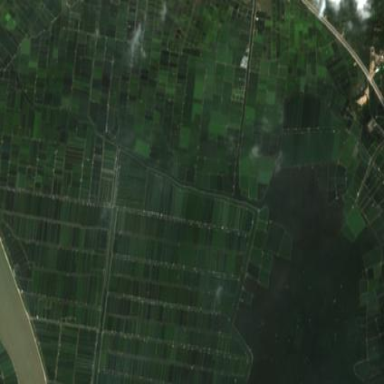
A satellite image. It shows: Wetland area designated for aquaculture.